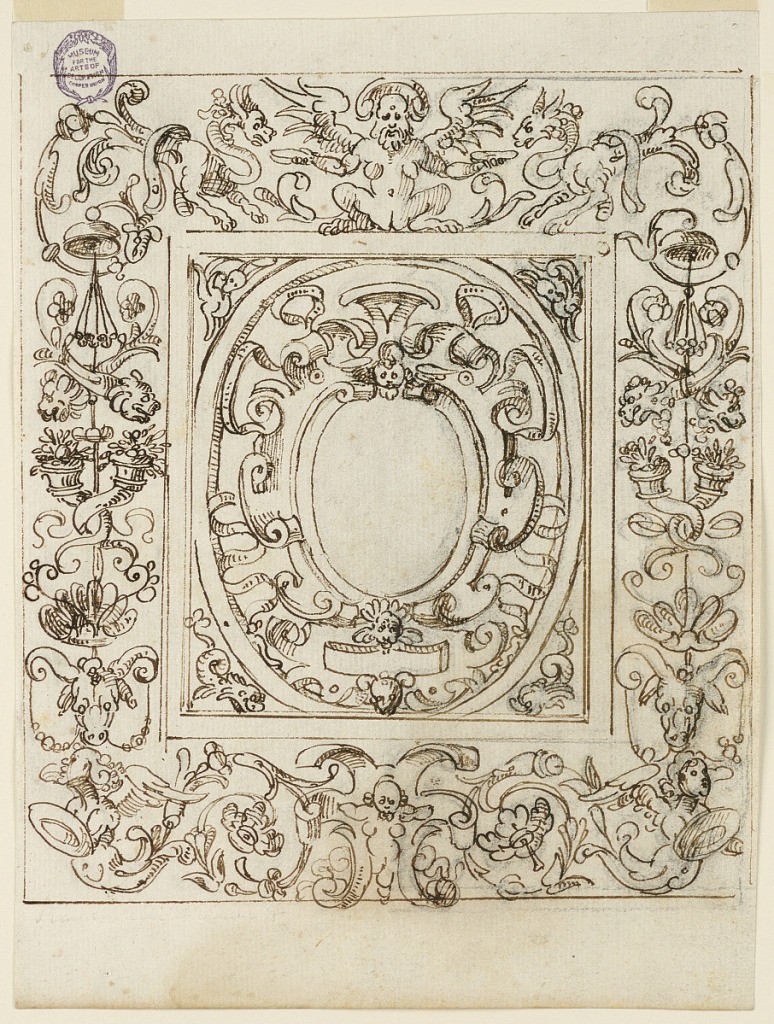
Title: Grotesque Design
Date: early 17th century
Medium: Charcoal, pen and ink on paper
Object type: Drawing
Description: Grotesque frame with candelabrum composed of ox heads, cornucopia and lion masks. At top, griffins and a winged creature. At center, strapwork frames a blank oval.